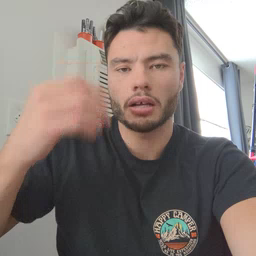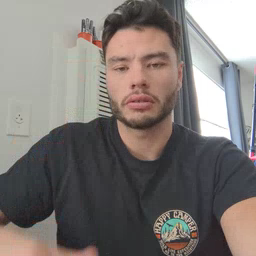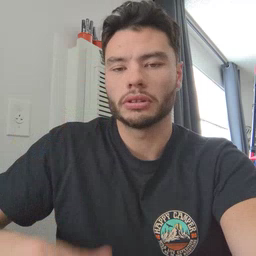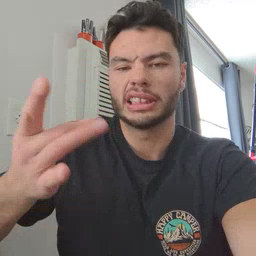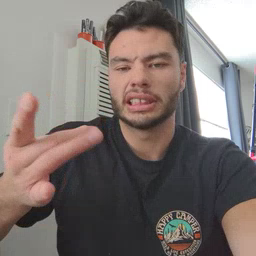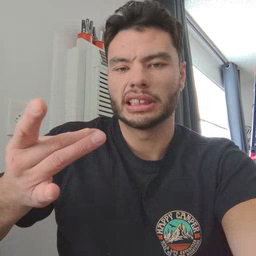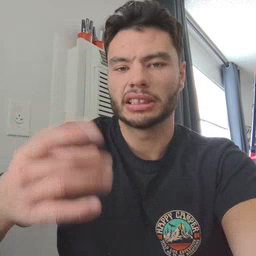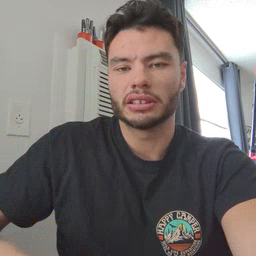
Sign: sticky